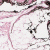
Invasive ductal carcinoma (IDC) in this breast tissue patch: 0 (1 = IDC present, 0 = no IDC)